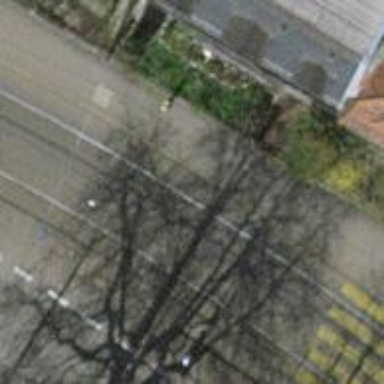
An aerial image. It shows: Kerb barrier.